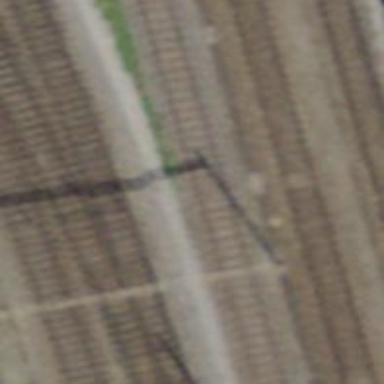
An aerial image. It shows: Abandoned railway.